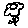
Label: flower